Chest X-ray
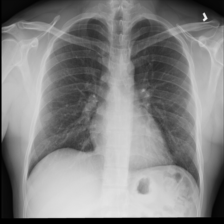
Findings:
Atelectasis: negative
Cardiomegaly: negative
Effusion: negative
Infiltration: positive
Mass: negative
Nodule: negative
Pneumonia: negative
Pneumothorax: negative
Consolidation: negative
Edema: negative
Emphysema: negative
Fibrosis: negative
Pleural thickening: negative
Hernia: negative